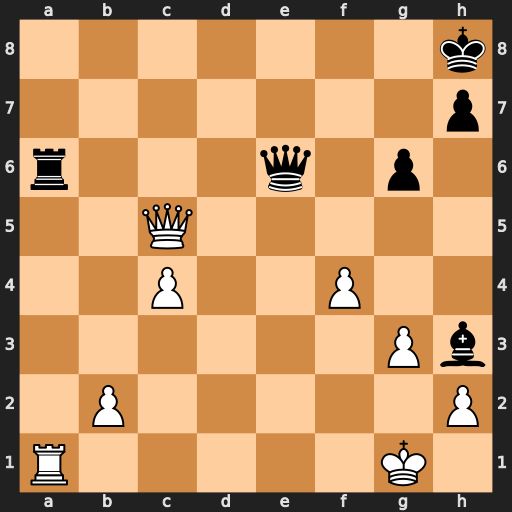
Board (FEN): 7k/7p/r3q1p1/2Q5/2P2P2/6Pb/1P5P/R5K1
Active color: w
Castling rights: -
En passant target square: -
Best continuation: Qf8+ Qg8 Qxg8+ Kxg8 Rxa6